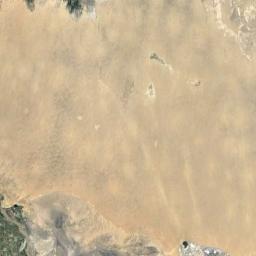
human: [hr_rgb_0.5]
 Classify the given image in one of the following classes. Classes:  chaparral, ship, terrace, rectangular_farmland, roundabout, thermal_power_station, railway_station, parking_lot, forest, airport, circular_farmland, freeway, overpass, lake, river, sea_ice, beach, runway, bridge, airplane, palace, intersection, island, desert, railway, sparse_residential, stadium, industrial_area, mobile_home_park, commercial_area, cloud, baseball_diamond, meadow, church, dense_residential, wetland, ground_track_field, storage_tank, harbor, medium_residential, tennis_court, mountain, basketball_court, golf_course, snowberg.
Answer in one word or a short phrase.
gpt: desert